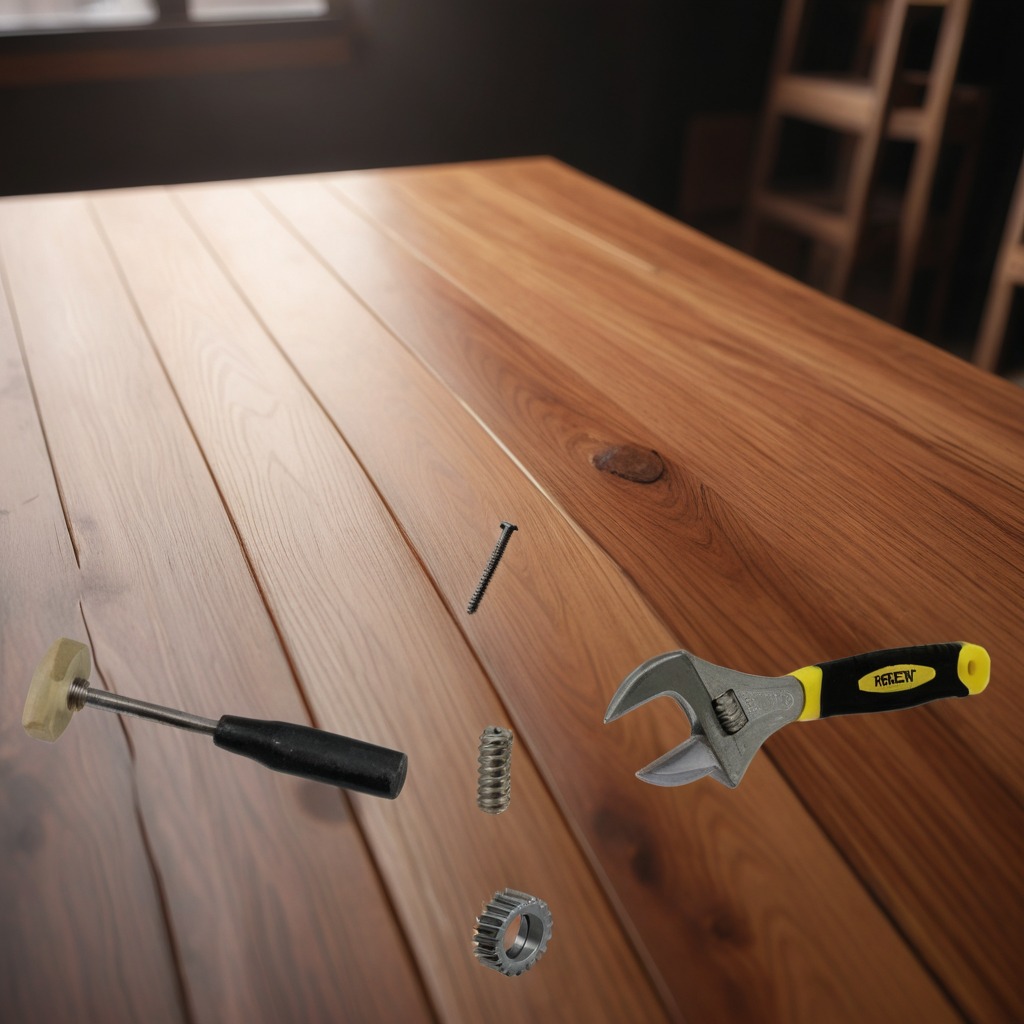
A steel gear with teeth, a hammer, a metal machine screw, a coiled metal spring, and a wrench are lying on the wooden table in a carpentry studio.